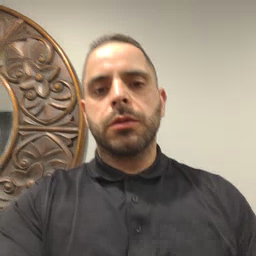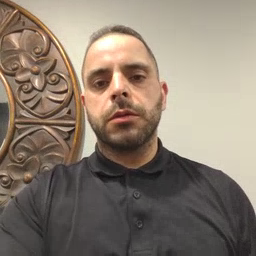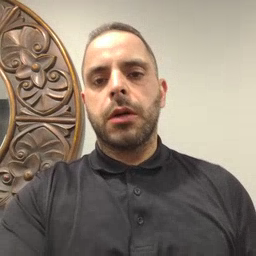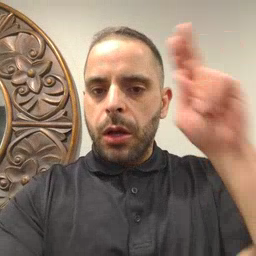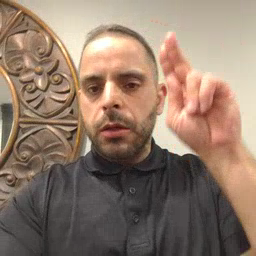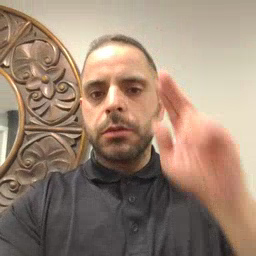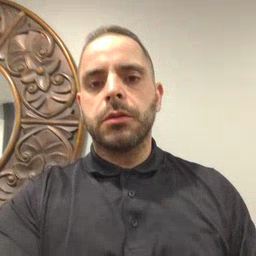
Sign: uncle